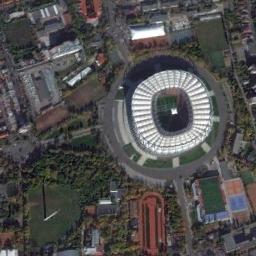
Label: stadium